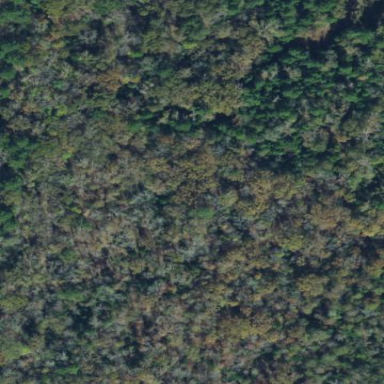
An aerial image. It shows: Deciduous broadleaved woodland.